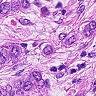
Metastatic tissue present: yes